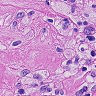
Metastatic tissue present: yes